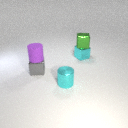
small cyan metal cube below small green metal cube